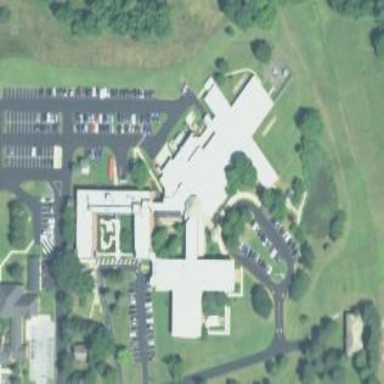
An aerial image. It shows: Hospital providing healthcare services.